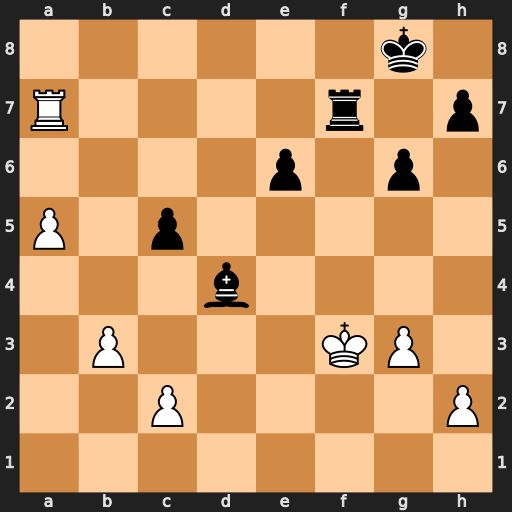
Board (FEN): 6k1/R4r1p/4p1p1/P1p5/3b4/1P3KP1/2P4P/8
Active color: w
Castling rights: -
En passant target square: -
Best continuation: Rxf7 Kxf7 Ke4 Bg1 c4